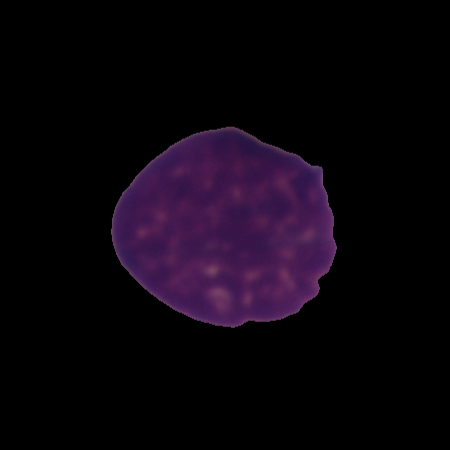
Label: cancer